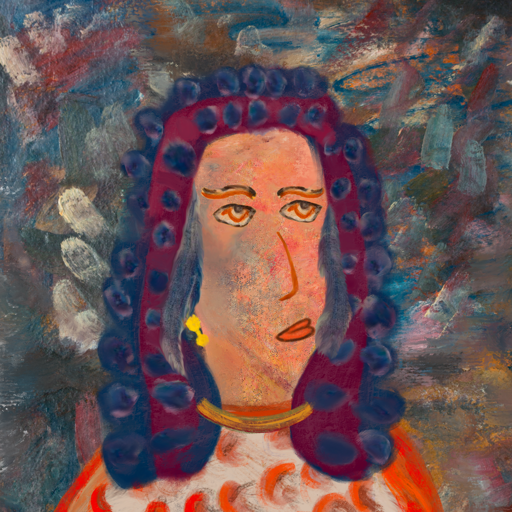
Background: Boggyland, Head And Neck Side: Irani, Face Side: Experience, Bust: Rupkatha, Hair Side: Hill_Girl, Head Accessory: Blank, Second Necklace: Blank, Necklace: Mother_And_Son_Son, Baby: Blank